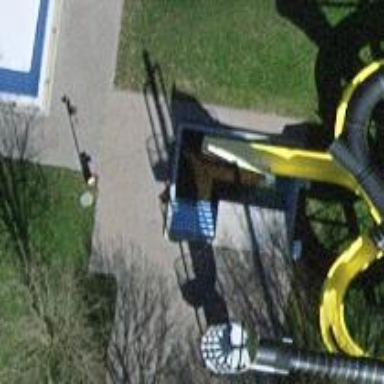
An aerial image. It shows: Water slide attraction.